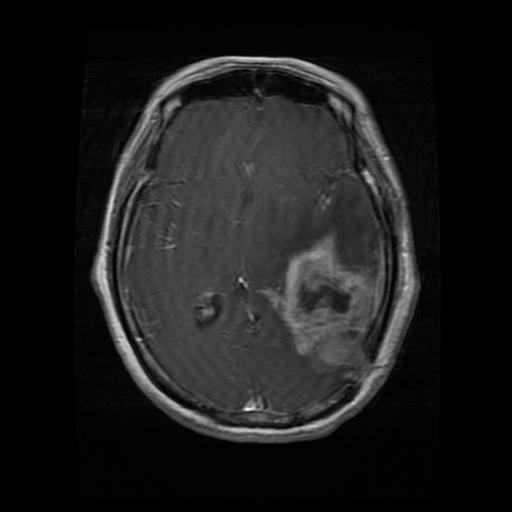
Label: glioma